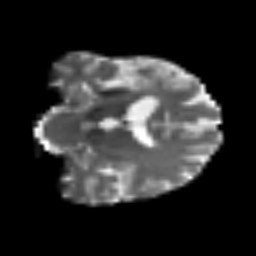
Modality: T2w
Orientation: coronal
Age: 41
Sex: male
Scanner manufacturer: siemens
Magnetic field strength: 3 T
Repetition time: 3.2 s
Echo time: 0.081 s